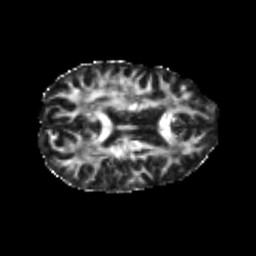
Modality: FA
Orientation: axial
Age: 20
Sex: female
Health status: healthy
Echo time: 0.074 s